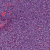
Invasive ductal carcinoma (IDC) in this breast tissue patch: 1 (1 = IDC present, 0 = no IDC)